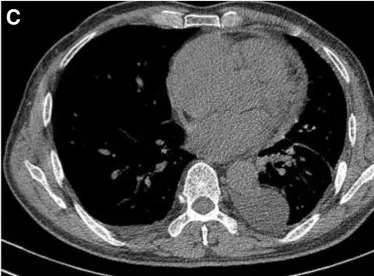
(A,B) Chest CT scan revealed bilateral pleural effusion, pericardial thickening, and pericardial effusion before treatment.
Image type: radiology (ct)